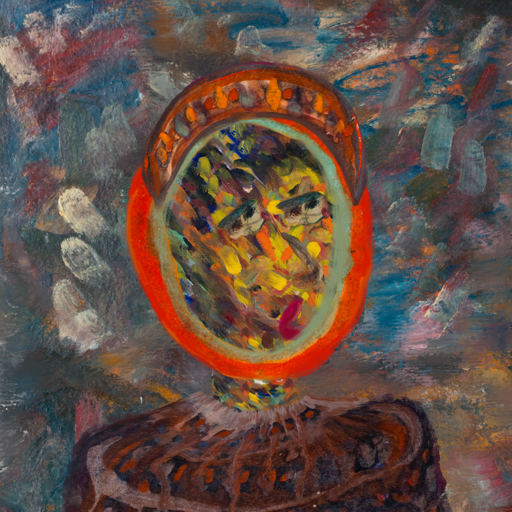
Background: Boggyland, Head And Neck Side: An_Impression, Face Side: Pipe, Bust: Hypocrite, Hair Side: Sisters, Head Accessory: Hypocrite, Second Necklace: Blank, Necklace: Blank, Baby: Blank